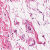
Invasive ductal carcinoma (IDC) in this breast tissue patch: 0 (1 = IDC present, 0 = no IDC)